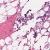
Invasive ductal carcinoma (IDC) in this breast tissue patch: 0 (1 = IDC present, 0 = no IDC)